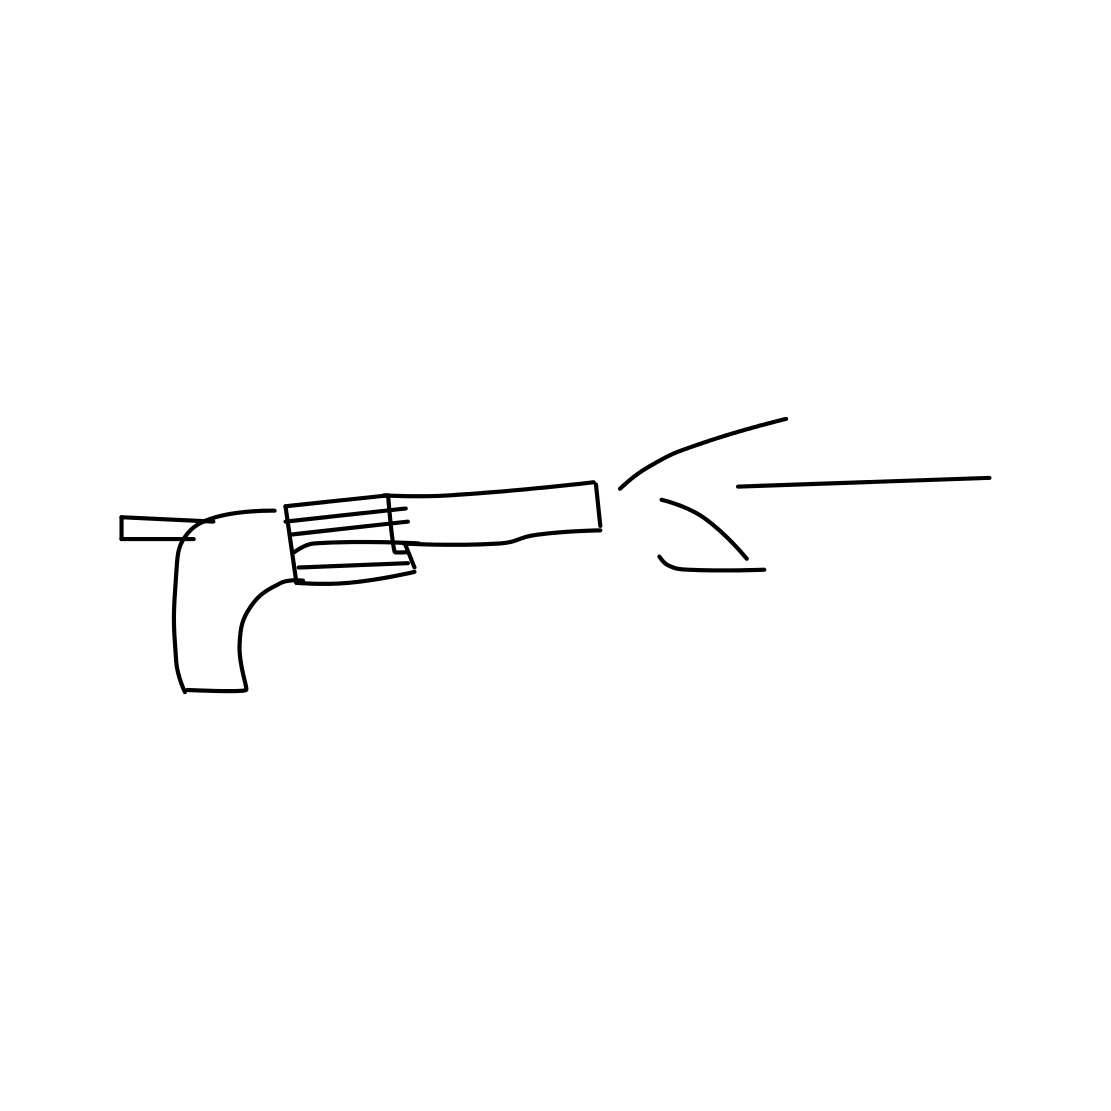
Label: revolver